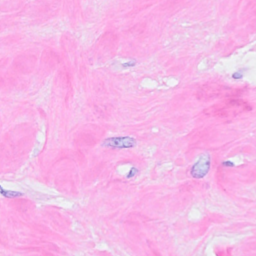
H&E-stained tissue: Breast